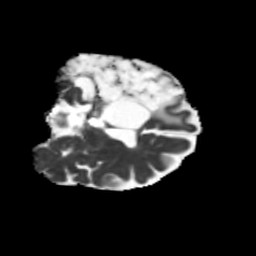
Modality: MD
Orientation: coronal
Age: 48
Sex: male
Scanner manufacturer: siemens
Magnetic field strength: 3 T
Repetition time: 5.25 s
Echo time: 0.08 s